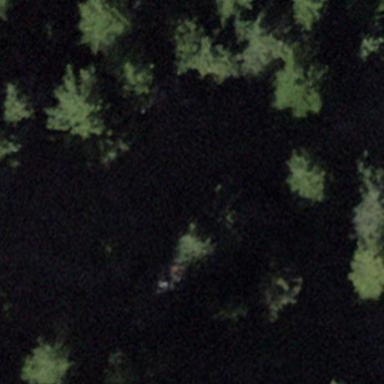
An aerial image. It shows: Forest area.